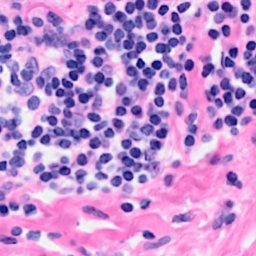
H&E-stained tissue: Breast